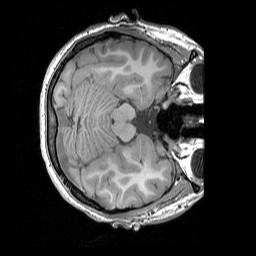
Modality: T1w
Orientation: axial
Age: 25
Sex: female
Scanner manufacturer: siemens
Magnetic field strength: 3 T
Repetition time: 1.5 s
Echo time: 0.00291 s